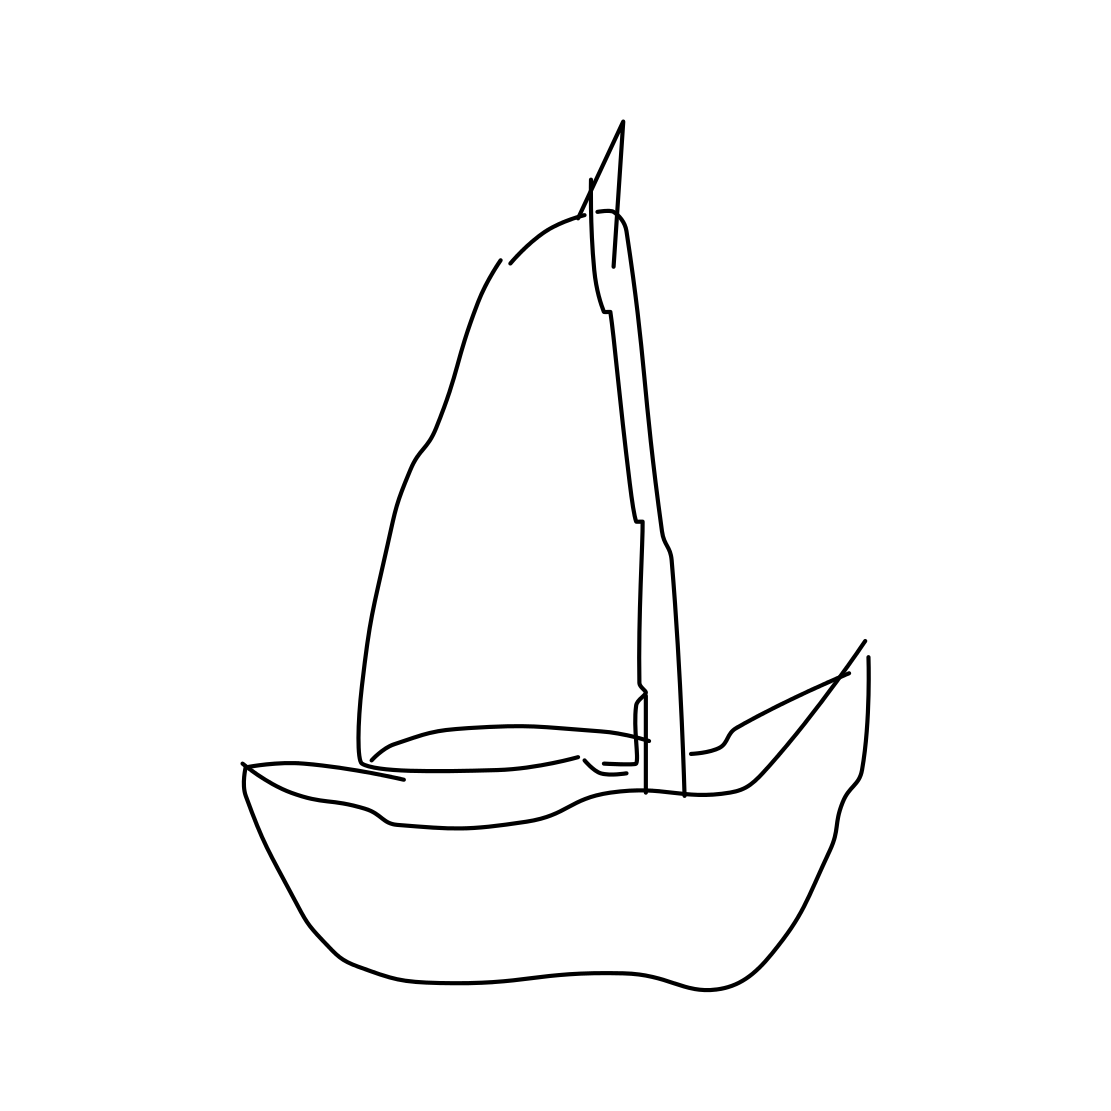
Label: sailboat